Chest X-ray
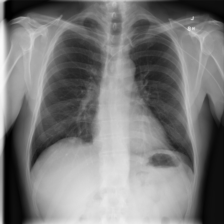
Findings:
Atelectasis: negative
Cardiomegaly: negative
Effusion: negative
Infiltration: positive
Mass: negative
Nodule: positive
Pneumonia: negative
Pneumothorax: negative
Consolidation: negative
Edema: positive
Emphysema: negative
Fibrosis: negative
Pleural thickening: negative
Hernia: negative